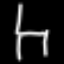
Label: chair